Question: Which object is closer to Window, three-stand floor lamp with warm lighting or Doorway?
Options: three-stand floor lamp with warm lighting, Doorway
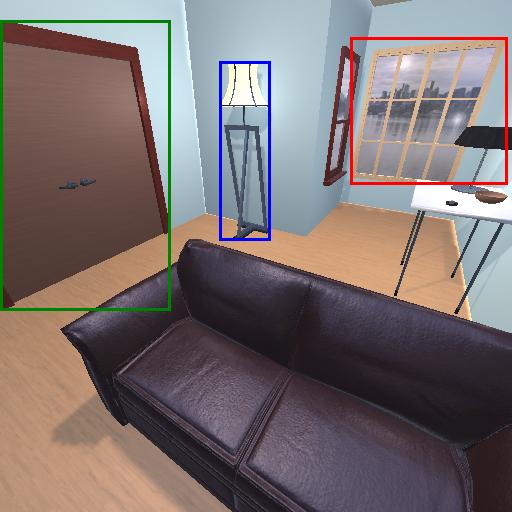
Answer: three-stand floor lamp with warm lighting